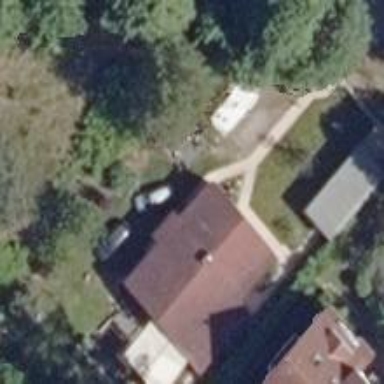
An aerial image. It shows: Detached building.